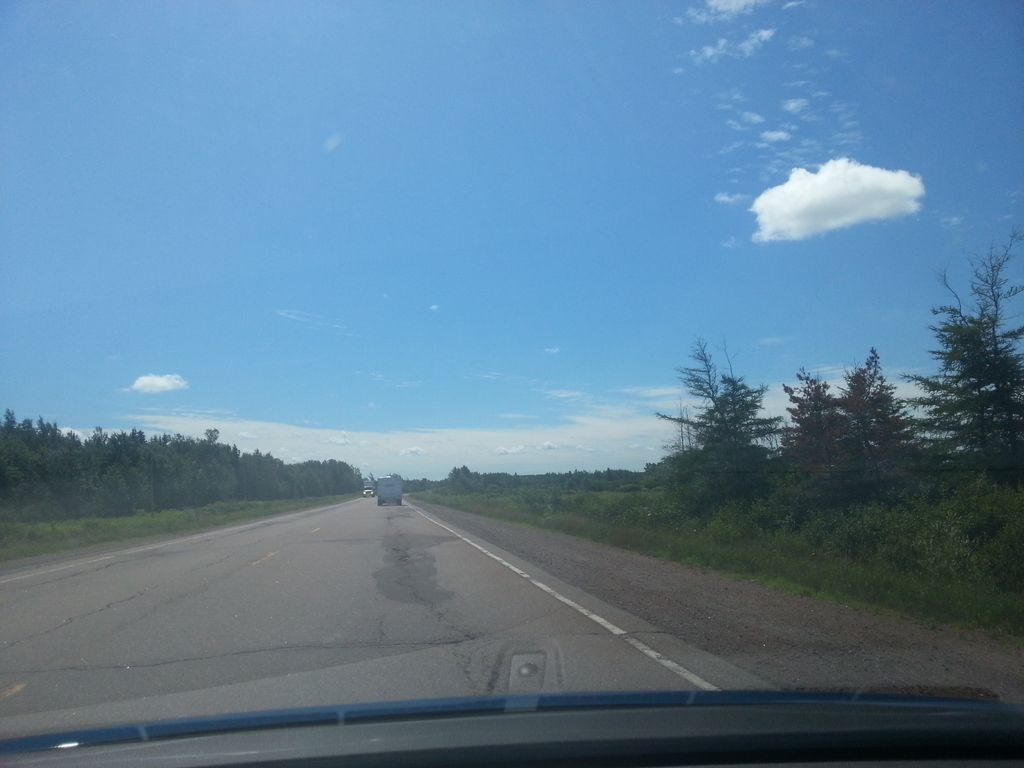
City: charlottetown